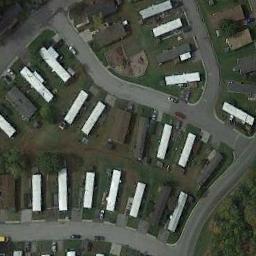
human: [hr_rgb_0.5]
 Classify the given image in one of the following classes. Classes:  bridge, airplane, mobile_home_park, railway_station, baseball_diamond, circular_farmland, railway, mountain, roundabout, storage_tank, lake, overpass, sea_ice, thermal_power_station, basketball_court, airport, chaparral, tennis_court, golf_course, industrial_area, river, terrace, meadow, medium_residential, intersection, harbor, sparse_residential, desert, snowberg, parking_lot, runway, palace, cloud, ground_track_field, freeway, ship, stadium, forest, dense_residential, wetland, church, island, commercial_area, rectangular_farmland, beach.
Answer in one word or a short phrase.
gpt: mobile_home_park